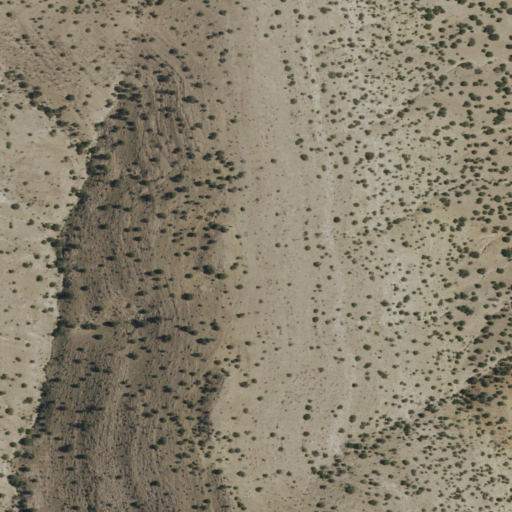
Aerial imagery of ridge(s) in New Mexico named La Montonera containing only shrub